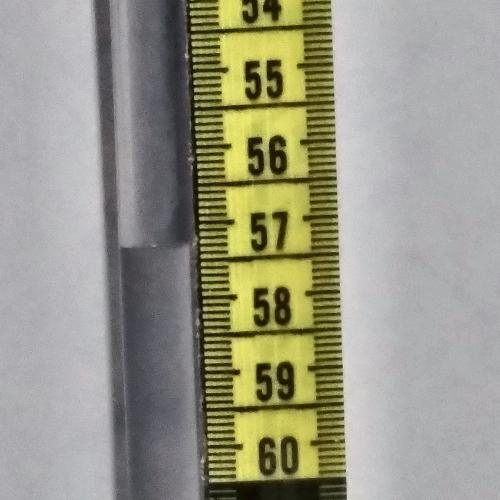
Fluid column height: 57.3 cm